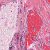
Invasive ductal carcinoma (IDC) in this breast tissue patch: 0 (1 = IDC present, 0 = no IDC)